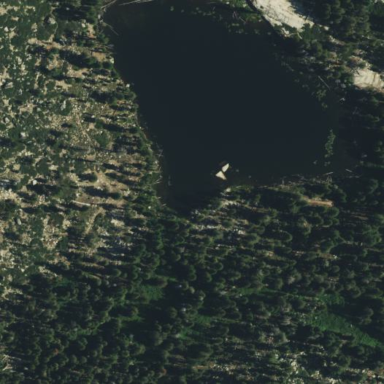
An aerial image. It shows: Serene lake surrounded by nature.